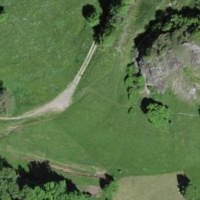
EUNIS habitat code: 43
Species observed at this site:
Nucifraga caryocatactes
Pararge aegeria
Polyommatus icarus